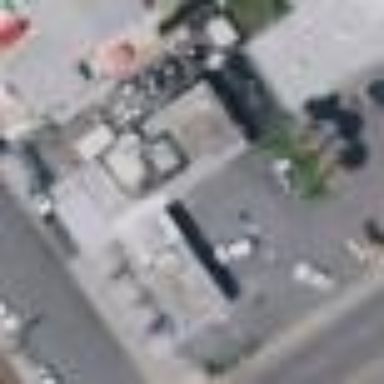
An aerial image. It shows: Retail establishment providing fuel services.